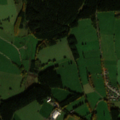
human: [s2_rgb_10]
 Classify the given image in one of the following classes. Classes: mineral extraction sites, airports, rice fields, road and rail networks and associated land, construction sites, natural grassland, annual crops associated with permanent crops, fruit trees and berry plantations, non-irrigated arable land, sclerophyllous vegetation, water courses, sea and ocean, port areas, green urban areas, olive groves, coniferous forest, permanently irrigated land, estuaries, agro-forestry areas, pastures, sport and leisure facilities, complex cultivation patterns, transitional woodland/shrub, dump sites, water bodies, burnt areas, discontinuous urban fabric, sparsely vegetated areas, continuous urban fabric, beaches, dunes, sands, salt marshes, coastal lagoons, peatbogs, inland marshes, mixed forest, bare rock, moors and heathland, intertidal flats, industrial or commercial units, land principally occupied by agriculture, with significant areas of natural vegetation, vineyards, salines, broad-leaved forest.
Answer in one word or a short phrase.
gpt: discontinuous urban fabric, pastures, complex cultivation patterns, land principally occupied by agriculture, with significant areas of natural vegetation, coniferous forest